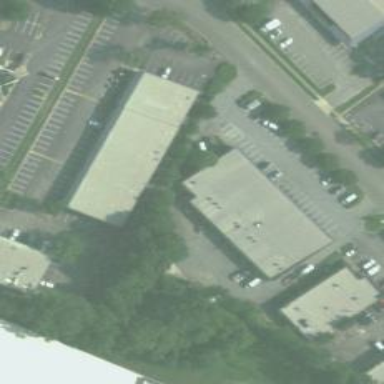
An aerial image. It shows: Commercial building.